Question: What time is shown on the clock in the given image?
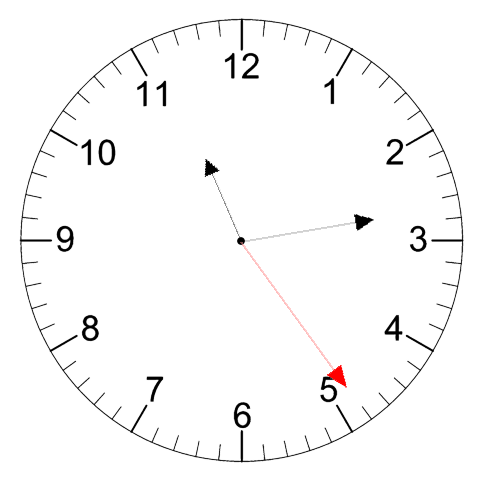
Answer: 11:13:24